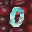
Label: 0